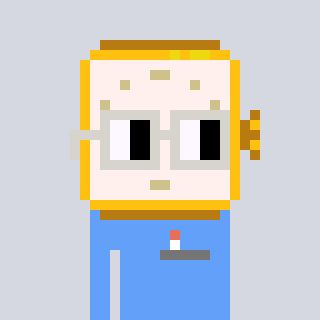
a pixel art character with square light gray glasses, a watch-shaped head and a blue-colored body on a cool background